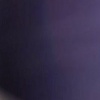
Label: space